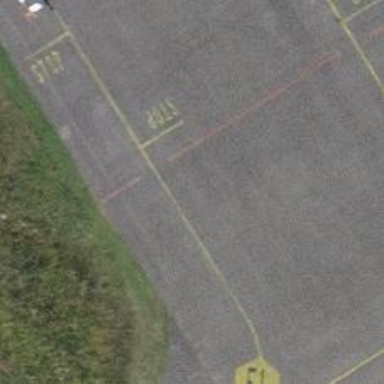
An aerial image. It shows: View of taxiway at the airport.